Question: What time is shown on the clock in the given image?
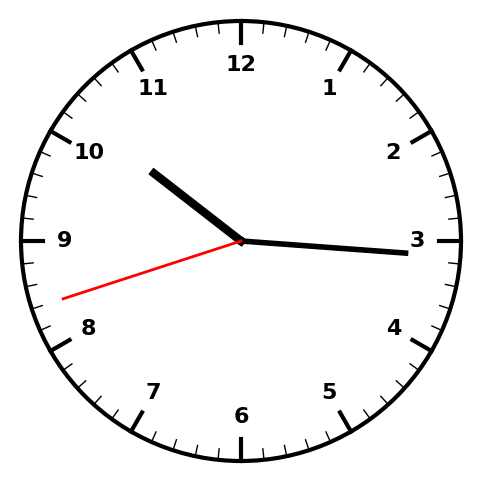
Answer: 10:15:42